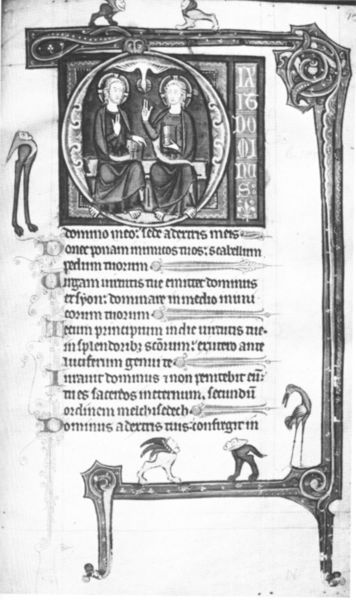
Titel: Psalter
Institution: Blackburn, Museum and Art Gallery
Schlagwörter: mann, vogel, menschen, sitzen, frau, männer, zeichnung, tiere, gespräch, malerei, ornament, alt, bibel, rahmen, taube, bild, gewand, sitzend, kreis, ranken, schrift, rand, figuren, column, hat, men, people, religious, white, women, black, figures, old, sitting, inschrift, zahlen, verzierung, foto, narr, buch, druck, schwarz-weiß, initialen, seite, illustration, text, buchstaben, beschriftung, initiale, reiher, anfang, buchdruck, buchseite, hand, heiligenschein, nimbus, jesus, angels, man, mittelalter, fabelwesen, religiös, löwe, heilige, zeilen, drawing, heilig, maria, black and white, decoration, stier, animals, bird, monochrome, miniatur, beard, birds, saint, story, spiralen, spirale, fraktur, faces, writing, altdeutsch, letters, letter, latein, ink, english, medieval, animal, circle, legs, dove, fingers, storch, god, winged, book, buchmalerei, pen and ink, calligraphy, miniature, mary, ornamental, saints, bible, blessing, page, lion, evil, latin, illumination, trinity, monster, beginn, words, manuscript, sphinx, monsters, halo, capital, victory, illuminated manuscript, textzeilen, halos, lions, vellum, holy ghost, word, poem, parchment, illuminated, write, o, holy spirit, ferzierung, old english, creatures, poen, ibis, flamingo, transcript, ilumination, marginalia, capital o, leons, illuminated parchment calligraphy, bestiary, parchement, liion